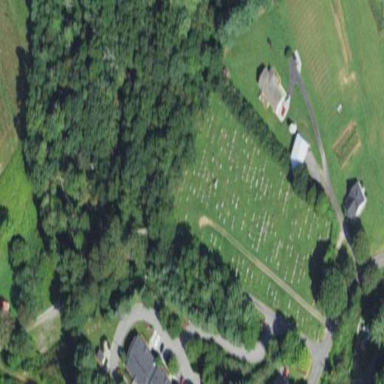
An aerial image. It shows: Cemetery.